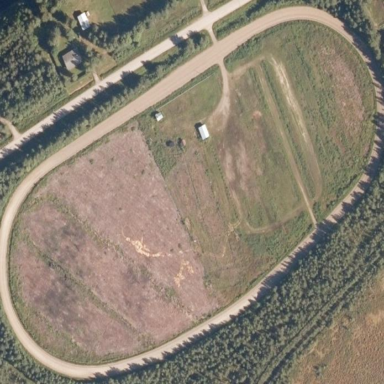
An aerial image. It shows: Unpaved track used for horse racing on leisure land.